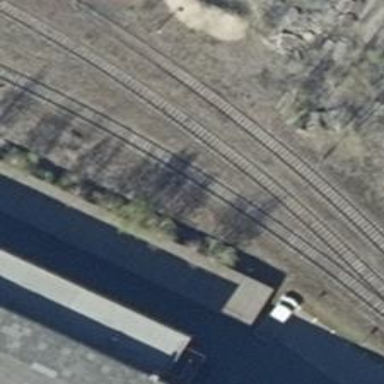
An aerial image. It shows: Railway yard.